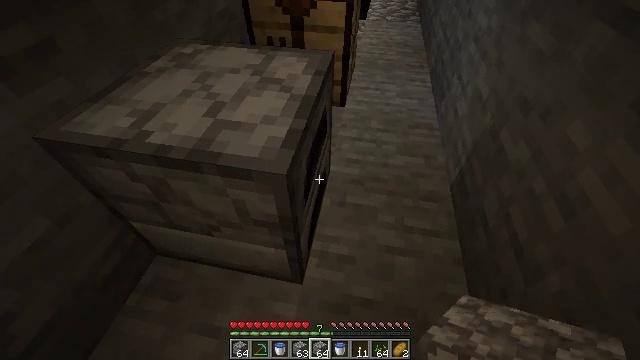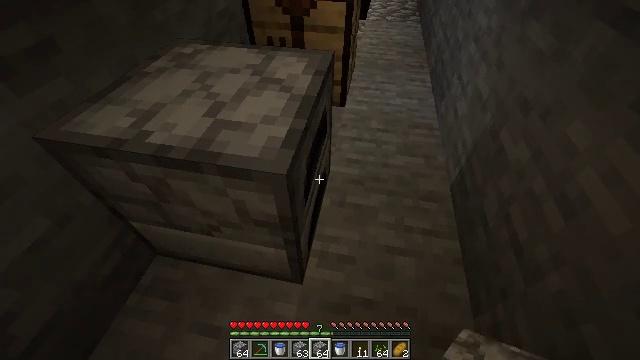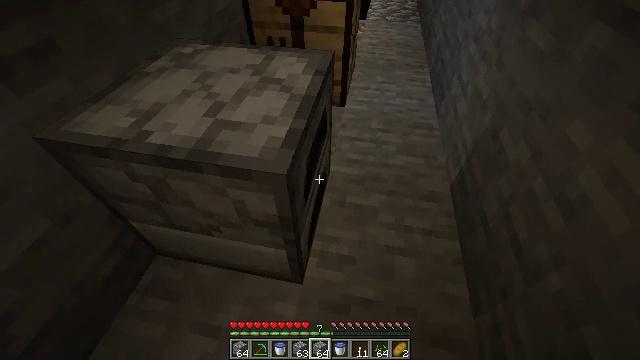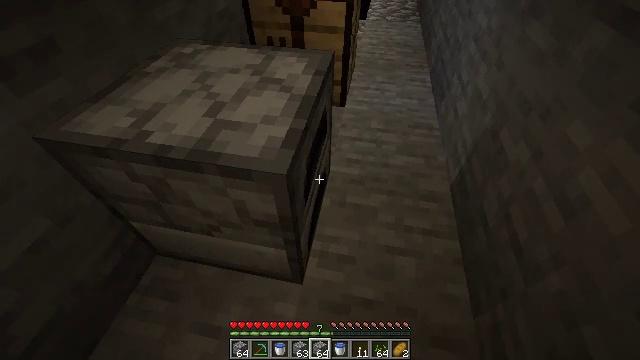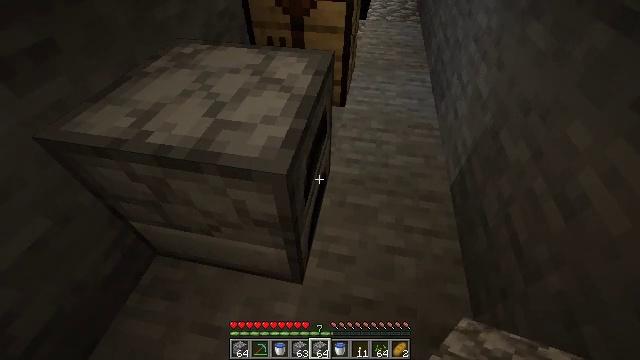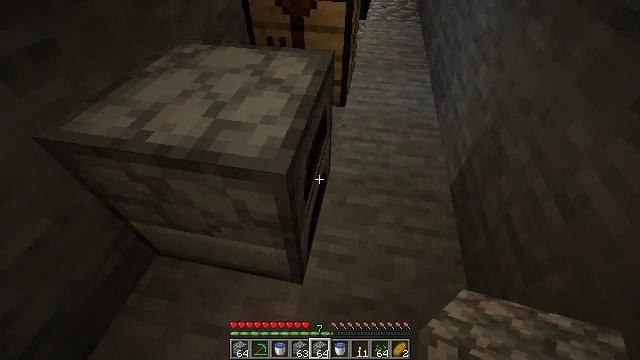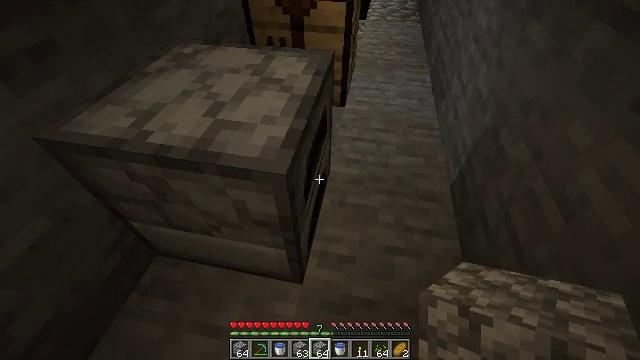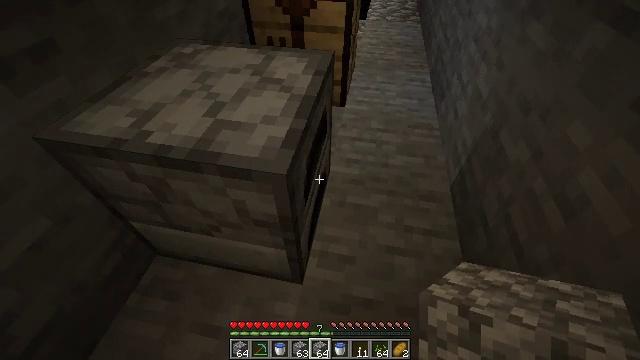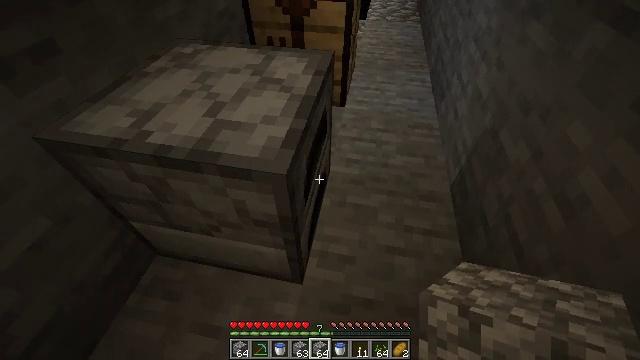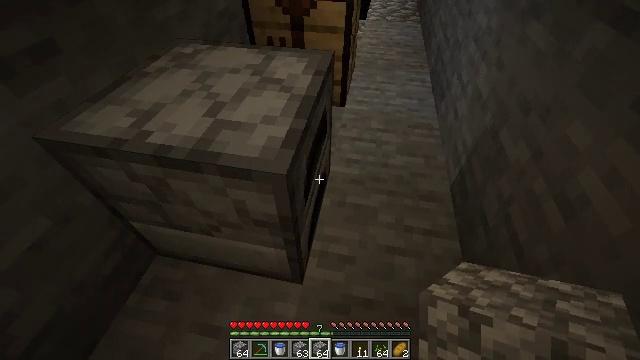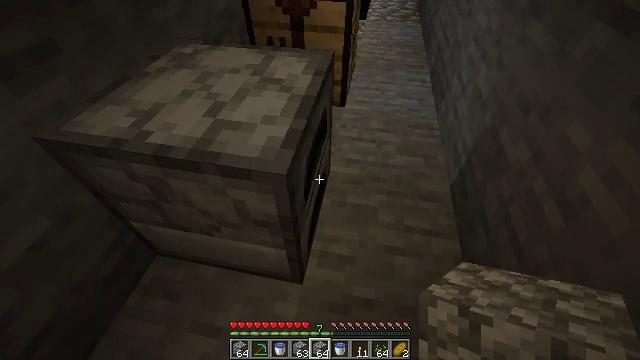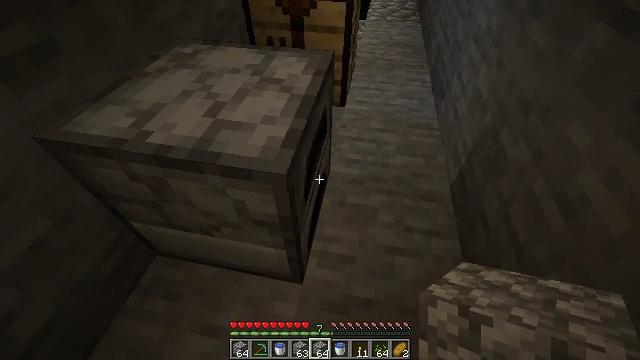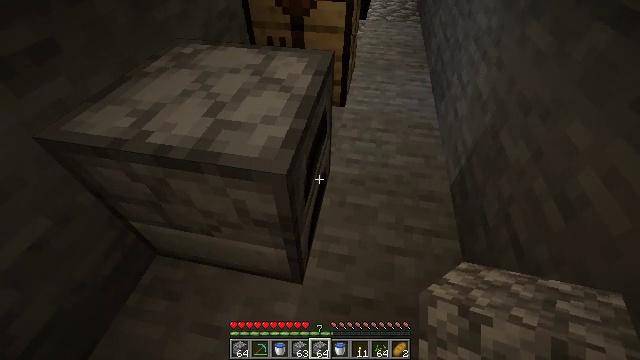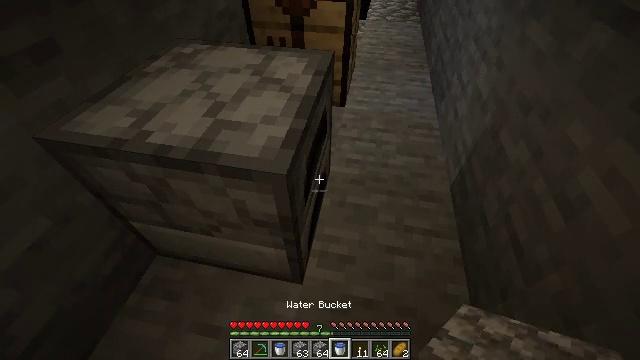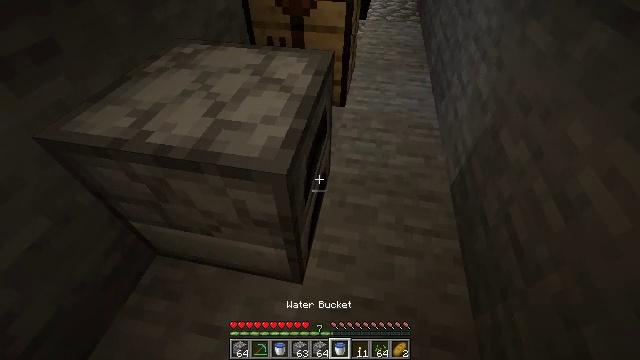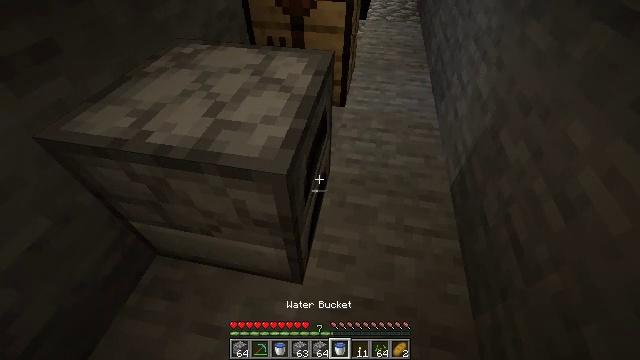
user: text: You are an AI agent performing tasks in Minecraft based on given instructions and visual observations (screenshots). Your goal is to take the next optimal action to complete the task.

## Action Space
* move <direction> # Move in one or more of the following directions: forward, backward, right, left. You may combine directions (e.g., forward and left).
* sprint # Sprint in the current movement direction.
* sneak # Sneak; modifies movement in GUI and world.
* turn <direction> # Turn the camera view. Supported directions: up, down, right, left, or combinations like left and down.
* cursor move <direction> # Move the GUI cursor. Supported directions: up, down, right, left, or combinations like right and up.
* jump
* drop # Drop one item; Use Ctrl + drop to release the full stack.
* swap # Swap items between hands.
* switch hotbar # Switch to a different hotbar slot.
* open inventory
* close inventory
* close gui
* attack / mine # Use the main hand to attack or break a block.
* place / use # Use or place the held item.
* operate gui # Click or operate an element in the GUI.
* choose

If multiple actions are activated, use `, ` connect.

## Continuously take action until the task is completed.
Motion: motion action
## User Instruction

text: Reclaim the furnace for later use.
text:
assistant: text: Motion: no_op
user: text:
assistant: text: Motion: no_op
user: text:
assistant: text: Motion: no_op
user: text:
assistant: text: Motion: no_op
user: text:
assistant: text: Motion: no_op
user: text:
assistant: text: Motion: no_op
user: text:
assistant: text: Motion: no_op
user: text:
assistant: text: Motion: no_op
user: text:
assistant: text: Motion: no_op
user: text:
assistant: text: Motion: no_op
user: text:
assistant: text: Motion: no_op
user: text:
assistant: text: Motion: no_op
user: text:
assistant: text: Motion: no_op
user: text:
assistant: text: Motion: no_op
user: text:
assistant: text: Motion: no_op
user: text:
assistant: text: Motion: no_op
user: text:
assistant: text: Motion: no_op
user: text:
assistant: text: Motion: no_op
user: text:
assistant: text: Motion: no_op
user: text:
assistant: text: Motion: no_op
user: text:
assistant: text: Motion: no_op
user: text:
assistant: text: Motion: no_op
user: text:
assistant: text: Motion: no_op
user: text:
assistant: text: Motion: no_op
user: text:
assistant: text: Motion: no_op
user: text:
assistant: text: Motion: no_op
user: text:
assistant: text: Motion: no_op
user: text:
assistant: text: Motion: no_op
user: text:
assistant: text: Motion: no_op
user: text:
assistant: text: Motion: no_op